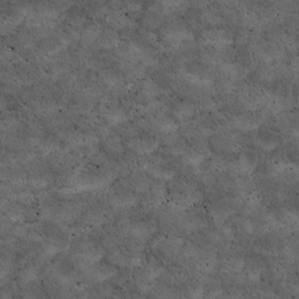
Label: non_frost